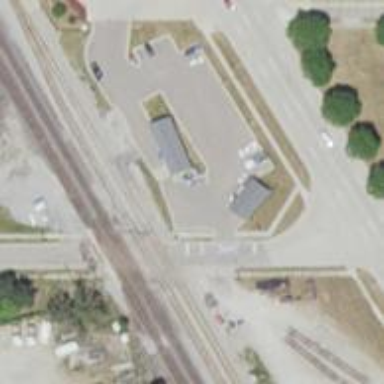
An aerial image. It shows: Railway level crossing.